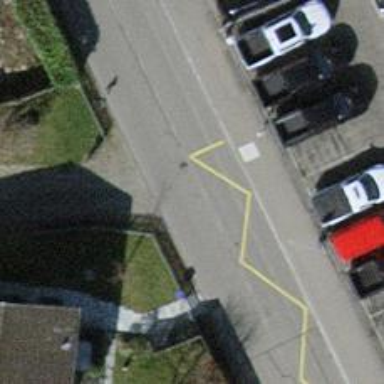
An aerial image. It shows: Public transport stop position.